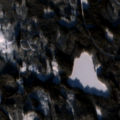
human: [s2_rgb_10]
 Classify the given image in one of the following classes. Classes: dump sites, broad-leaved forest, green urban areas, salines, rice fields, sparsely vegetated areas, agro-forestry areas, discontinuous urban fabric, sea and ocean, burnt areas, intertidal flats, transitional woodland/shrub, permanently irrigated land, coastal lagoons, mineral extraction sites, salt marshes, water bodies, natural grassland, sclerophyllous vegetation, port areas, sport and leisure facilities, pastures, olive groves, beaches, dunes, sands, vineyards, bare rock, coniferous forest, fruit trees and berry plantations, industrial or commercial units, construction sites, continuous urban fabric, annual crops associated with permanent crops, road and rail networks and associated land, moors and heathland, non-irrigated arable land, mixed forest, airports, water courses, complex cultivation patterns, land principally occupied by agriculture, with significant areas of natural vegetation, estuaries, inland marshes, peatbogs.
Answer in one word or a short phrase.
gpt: coniferous forest, mixed forest, transitional woodland/shrub